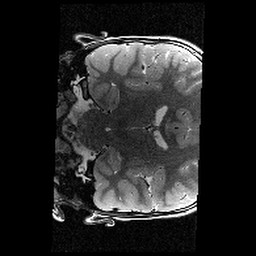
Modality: T2w
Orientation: coronal
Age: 9
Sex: male
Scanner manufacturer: siemens
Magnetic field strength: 3 T
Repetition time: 9.23 s
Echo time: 0.067 s